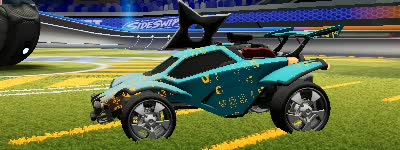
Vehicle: octane